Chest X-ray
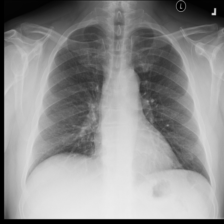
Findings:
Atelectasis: negative
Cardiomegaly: negative
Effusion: negative
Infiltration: positive
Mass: negative
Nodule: negative
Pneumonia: negative
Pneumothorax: negative
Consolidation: negative
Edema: negative
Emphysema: negative
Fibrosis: negative
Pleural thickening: negative
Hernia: negative